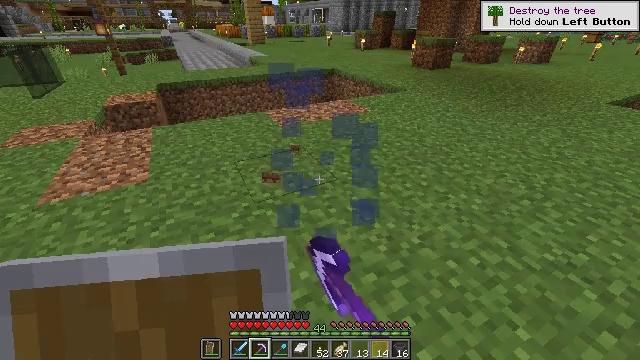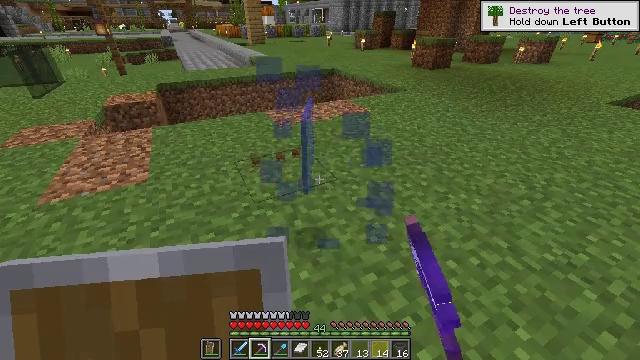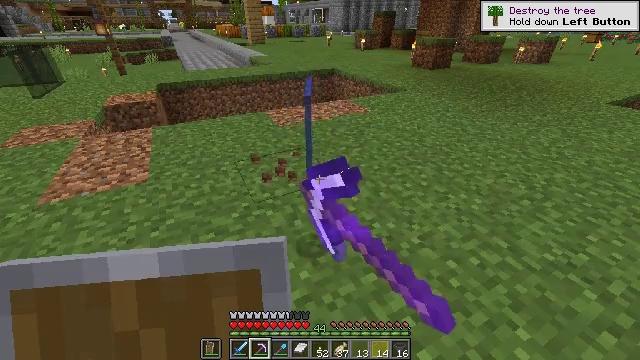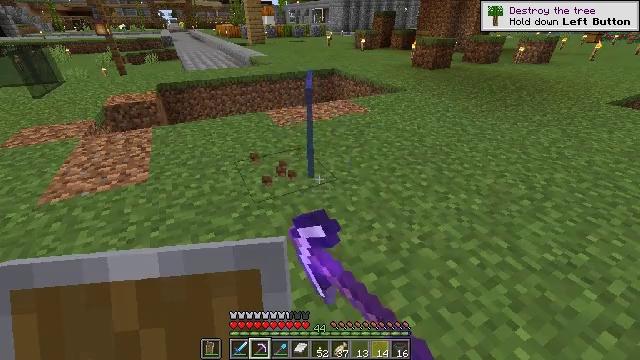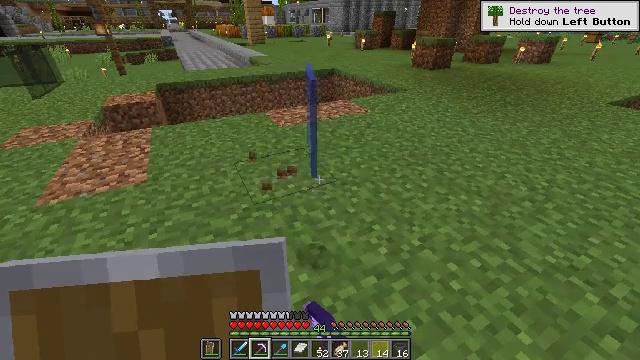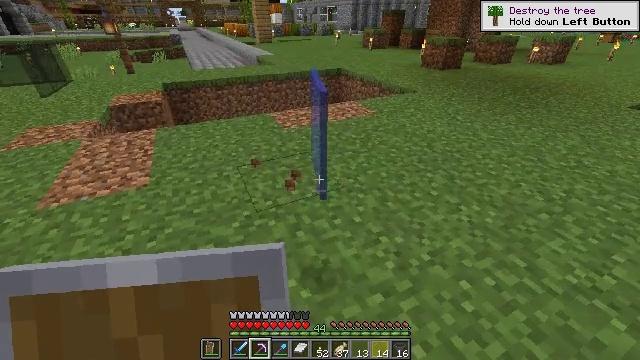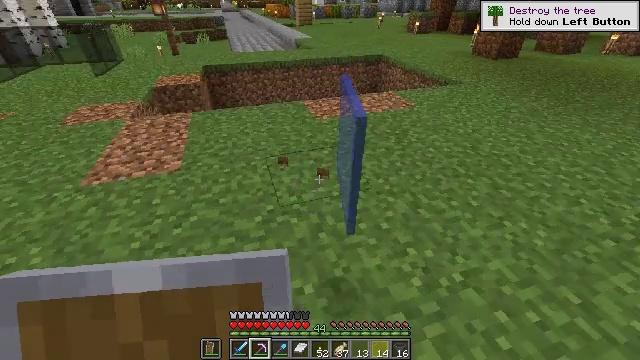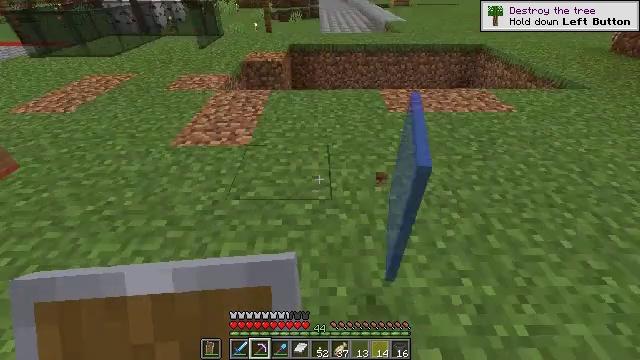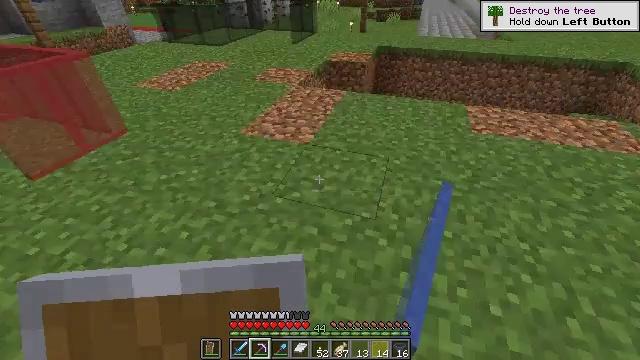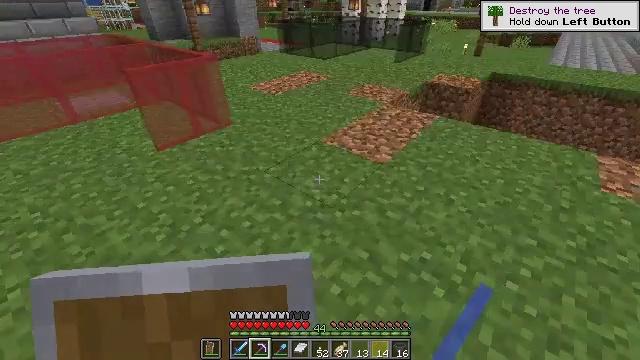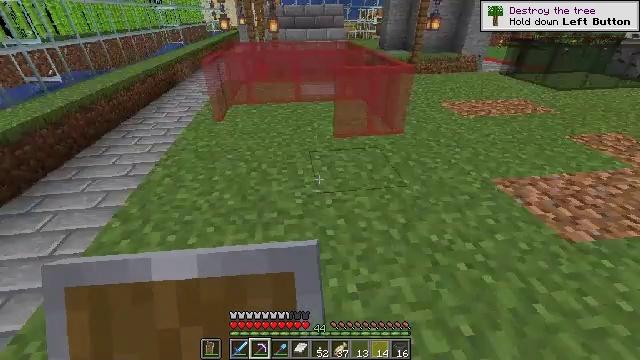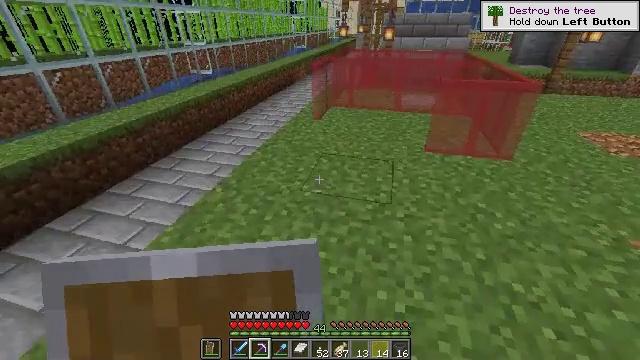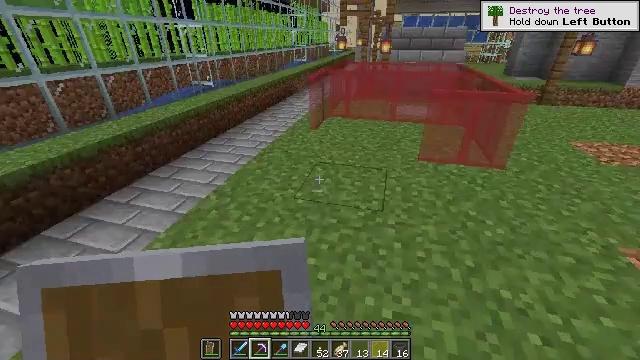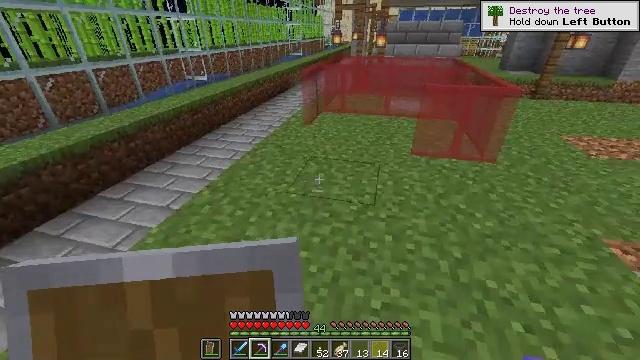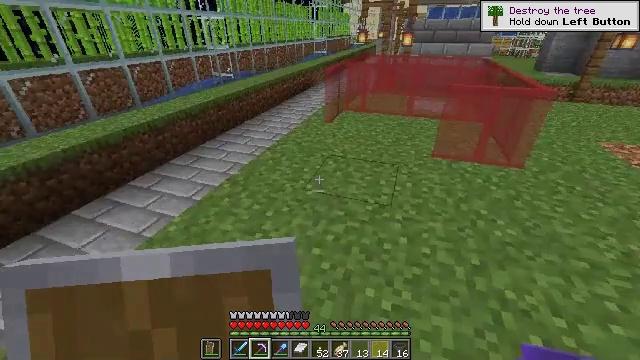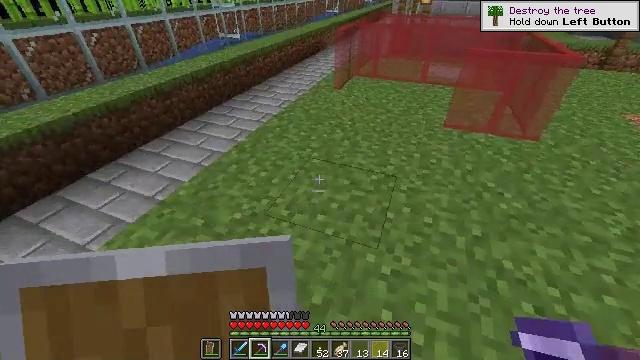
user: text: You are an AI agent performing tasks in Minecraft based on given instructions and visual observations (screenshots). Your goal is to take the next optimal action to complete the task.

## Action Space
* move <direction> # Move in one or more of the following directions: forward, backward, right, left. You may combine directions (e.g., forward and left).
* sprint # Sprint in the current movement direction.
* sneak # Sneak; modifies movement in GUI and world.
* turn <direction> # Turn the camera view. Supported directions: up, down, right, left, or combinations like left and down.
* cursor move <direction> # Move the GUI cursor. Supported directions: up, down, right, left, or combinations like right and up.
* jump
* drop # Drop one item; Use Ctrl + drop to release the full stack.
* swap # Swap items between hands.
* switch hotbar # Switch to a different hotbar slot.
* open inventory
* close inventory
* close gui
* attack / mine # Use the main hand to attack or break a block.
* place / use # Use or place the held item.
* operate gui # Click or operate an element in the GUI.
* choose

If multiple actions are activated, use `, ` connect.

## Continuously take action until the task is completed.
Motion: motion action
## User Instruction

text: Destroy the red stained glass pane to collect.
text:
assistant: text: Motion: attack / mine
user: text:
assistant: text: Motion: attack / mine
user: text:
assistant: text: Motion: no_op
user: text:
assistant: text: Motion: move forward
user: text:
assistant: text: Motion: move forward, turn left
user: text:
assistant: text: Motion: move forward and move right, turn left and down
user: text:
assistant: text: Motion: move forward and move right, turn left and down
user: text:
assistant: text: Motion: move forward and move right, turn left
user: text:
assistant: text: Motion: move forward and move right, turn left and up
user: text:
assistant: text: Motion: move right, turn left and up
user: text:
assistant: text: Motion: turn left and up
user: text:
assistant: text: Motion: turn up
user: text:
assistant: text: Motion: turn down
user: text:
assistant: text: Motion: turn left
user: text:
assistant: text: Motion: turn left and down
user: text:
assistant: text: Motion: move back, turn left
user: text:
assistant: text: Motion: move back, turn left
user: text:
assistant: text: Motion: move back, turn left and down
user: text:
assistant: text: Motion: move back, turn left
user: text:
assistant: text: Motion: move back, turn left
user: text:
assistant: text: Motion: no_op
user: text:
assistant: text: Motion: no_op
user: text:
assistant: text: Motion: turn right and up
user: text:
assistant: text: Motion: move forward, turn right and up
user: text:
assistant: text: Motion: move forward, turn right and up
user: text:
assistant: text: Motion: move forward, turn right and up
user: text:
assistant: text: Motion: move forward, turn right and up
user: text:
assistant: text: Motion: move forward, turn right
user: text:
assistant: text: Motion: move forward, turn right
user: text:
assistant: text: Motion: move forward, turn right